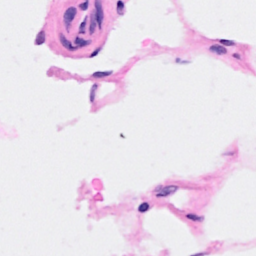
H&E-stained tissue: Breast